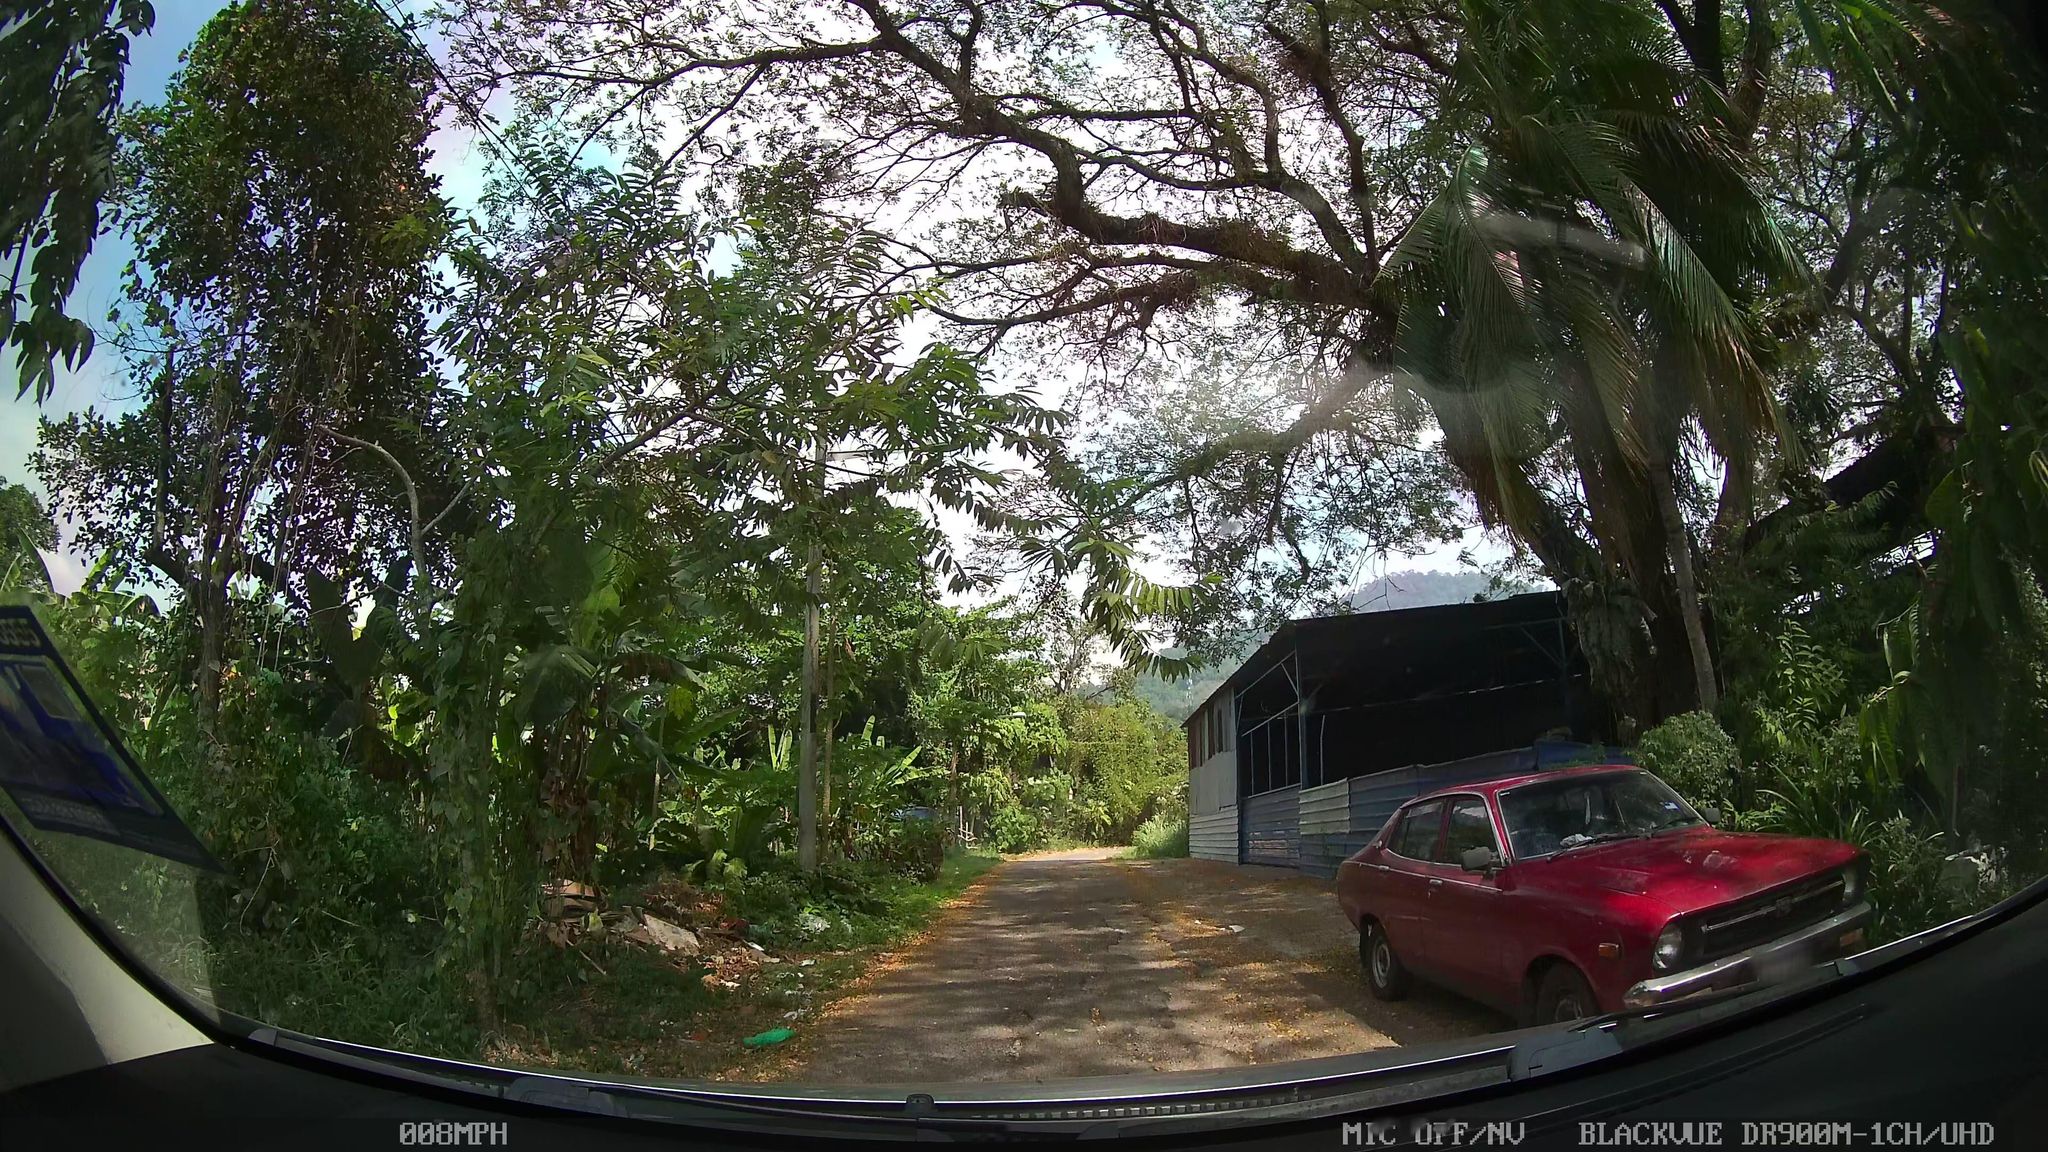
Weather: clear
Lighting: day
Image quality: good
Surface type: driving surface
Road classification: service, residential
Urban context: urban centre
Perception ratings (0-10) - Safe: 3.14, Lively: 7.12, Beautiful: 7.28, Boring: 3.53, Depressing: 3.07, Wealthy: 2.87